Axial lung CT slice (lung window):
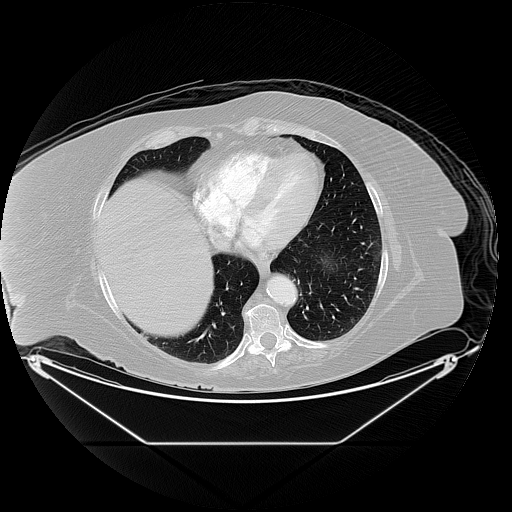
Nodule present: no